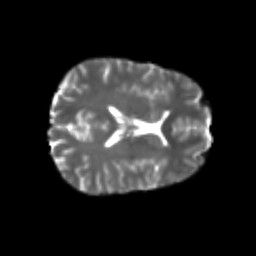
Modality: T2w
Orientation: axial
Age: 25
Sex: female
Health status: healthy
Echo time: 0.074 s